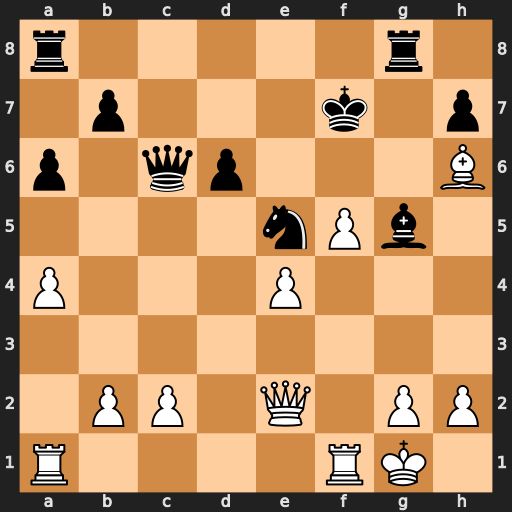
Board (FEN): r5r1/1p3k1p/p1qp3B/4nPb1/P3P3/8/1PP1Q1PP/R4RK1
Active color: w
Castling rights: -
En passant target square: -
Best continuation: Qh5+ Kf6 Bxg5+ Rxg5 Qh6+ Kf7 Qxg5